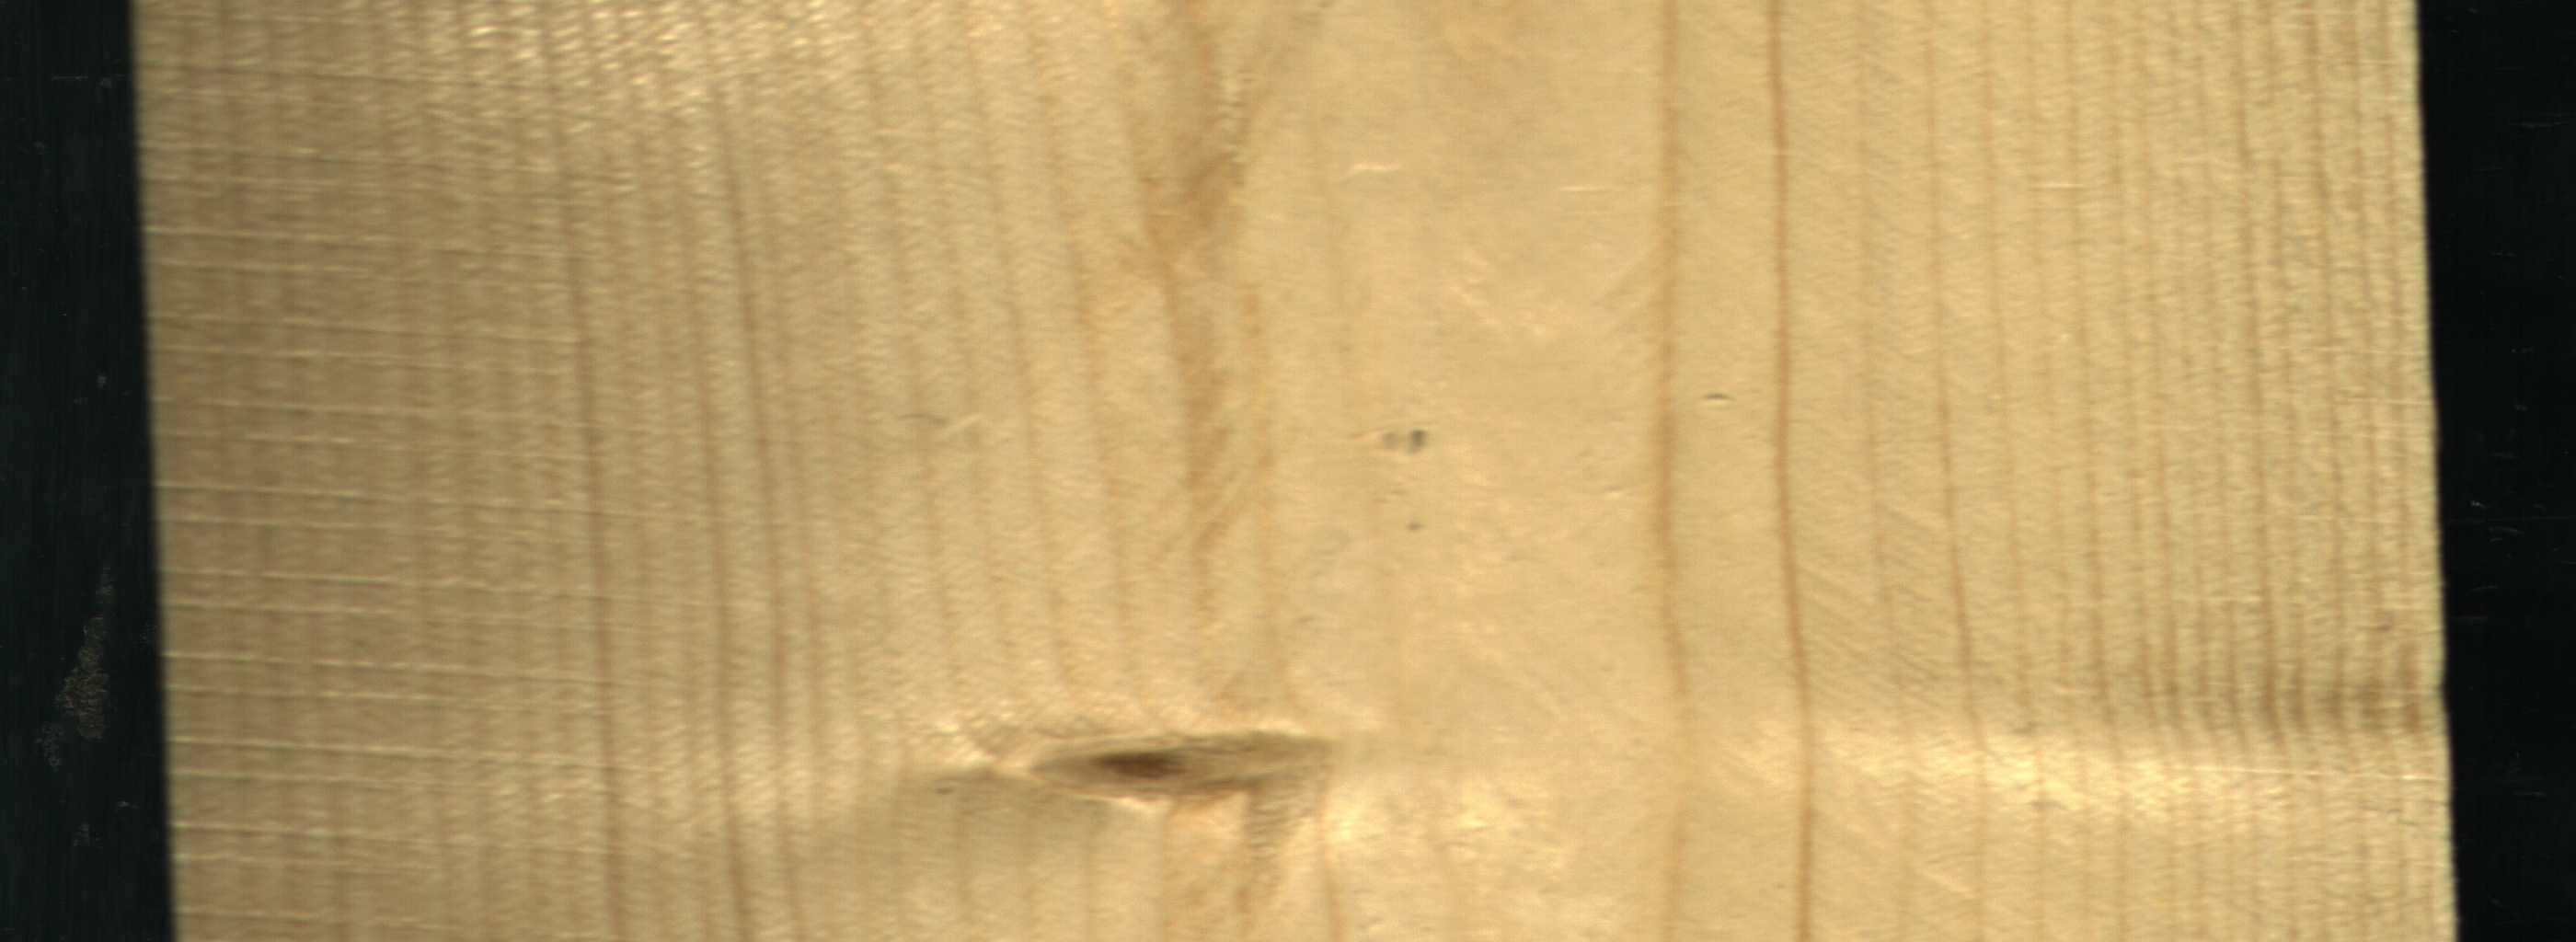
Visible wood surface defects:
Live_Knot